Interaction volume radius: 10 \u00c5
Interaction volume height: 10 \u00c5
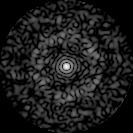
Disorder parameter: 0.8321